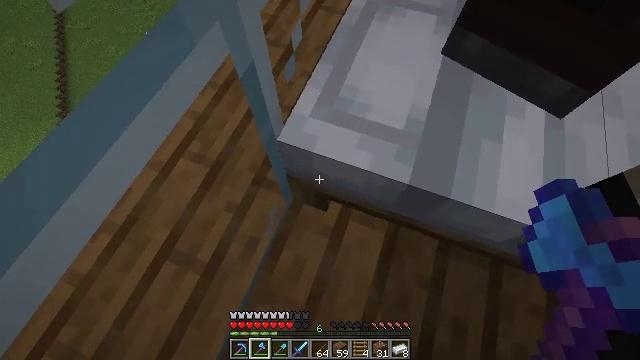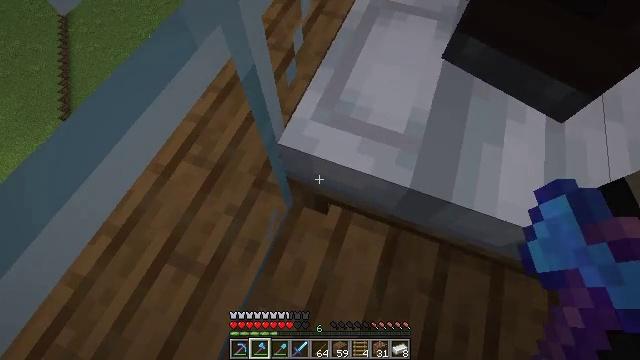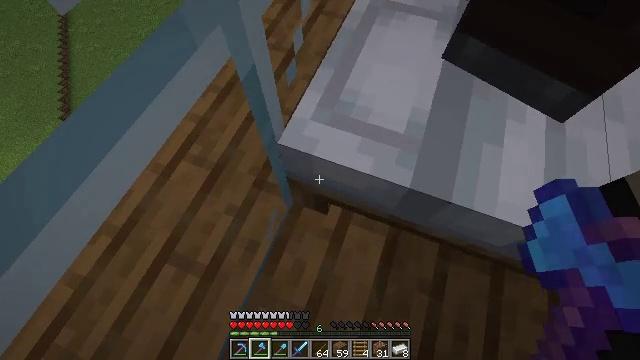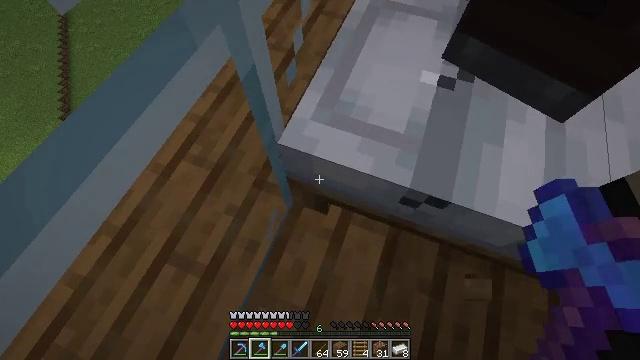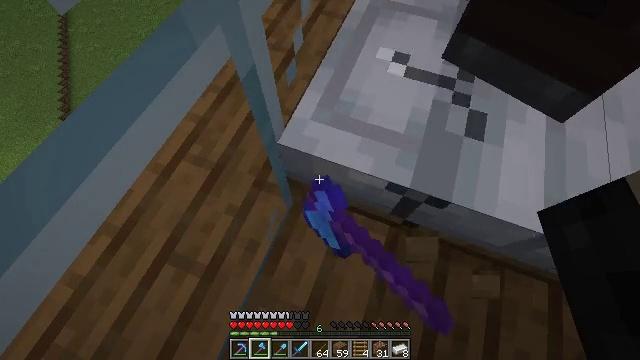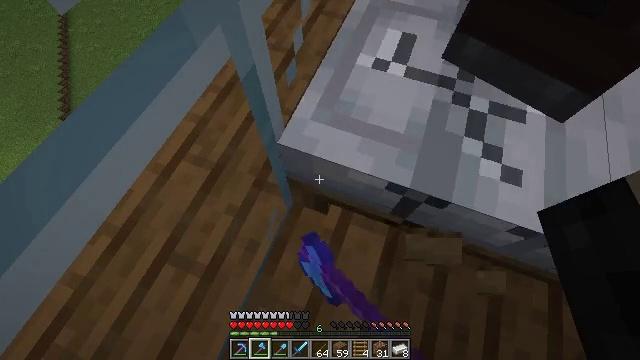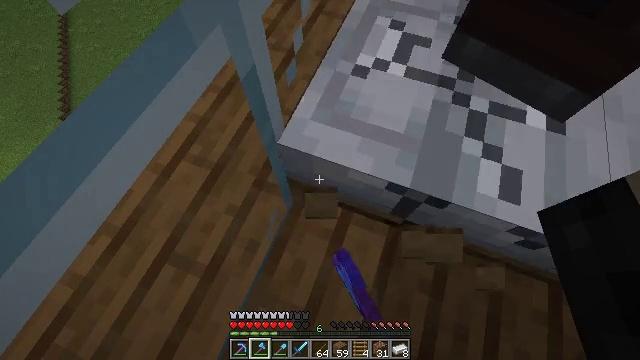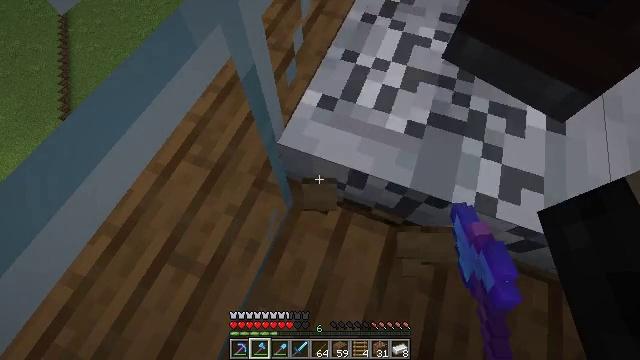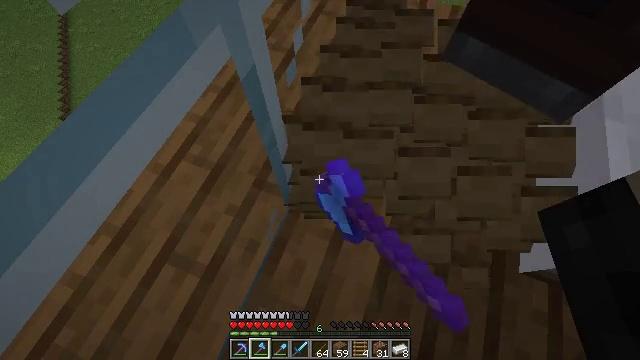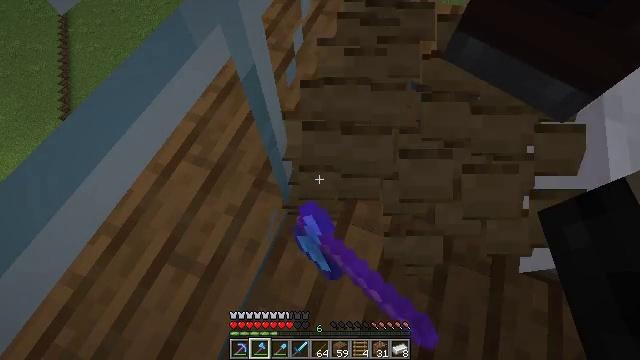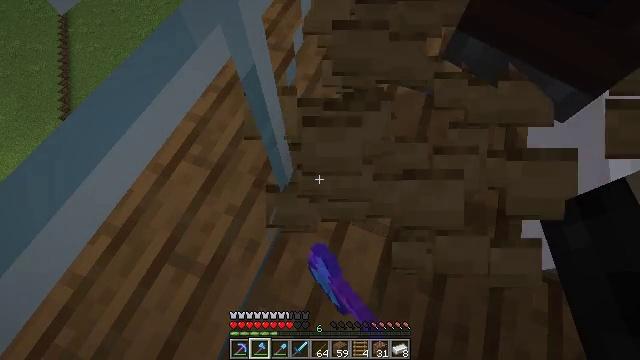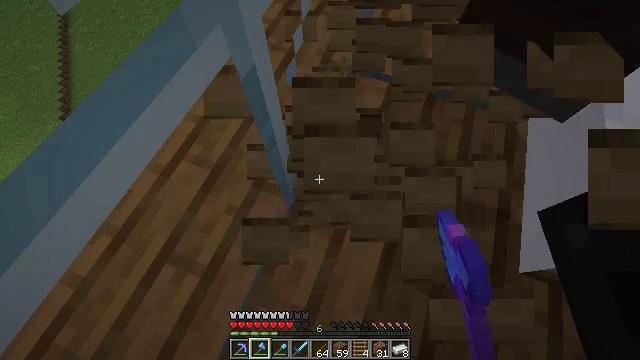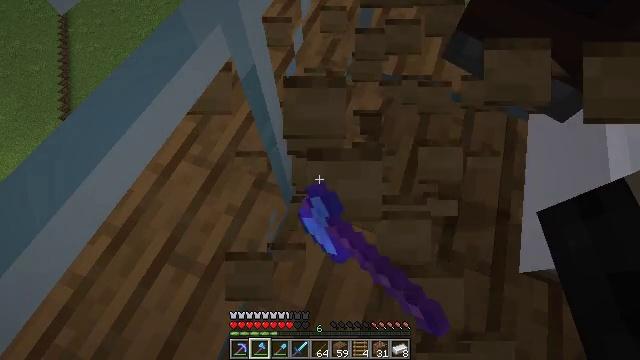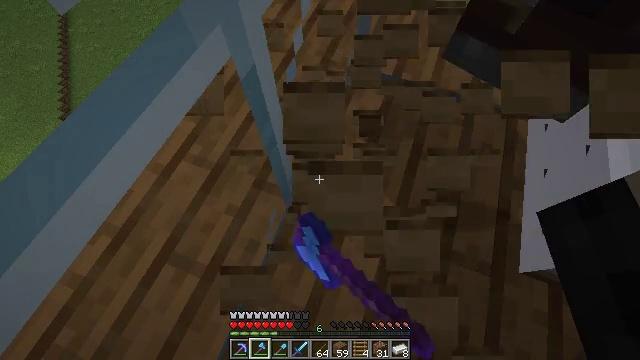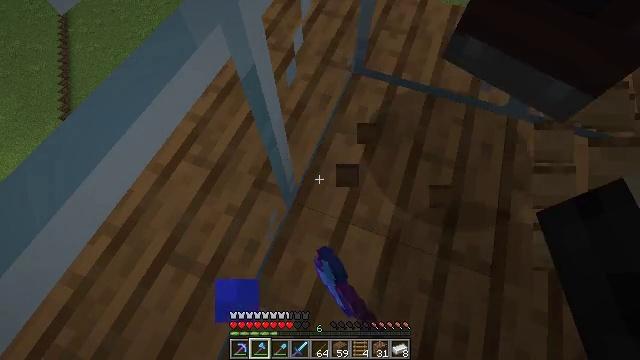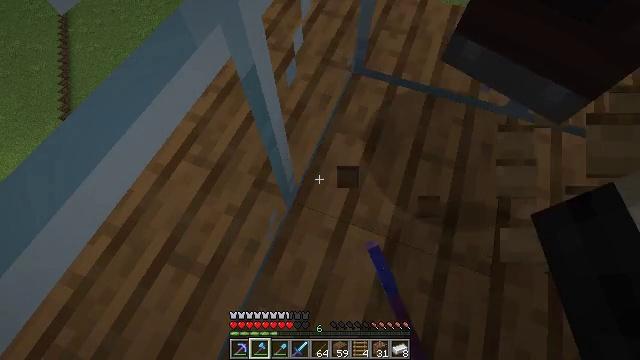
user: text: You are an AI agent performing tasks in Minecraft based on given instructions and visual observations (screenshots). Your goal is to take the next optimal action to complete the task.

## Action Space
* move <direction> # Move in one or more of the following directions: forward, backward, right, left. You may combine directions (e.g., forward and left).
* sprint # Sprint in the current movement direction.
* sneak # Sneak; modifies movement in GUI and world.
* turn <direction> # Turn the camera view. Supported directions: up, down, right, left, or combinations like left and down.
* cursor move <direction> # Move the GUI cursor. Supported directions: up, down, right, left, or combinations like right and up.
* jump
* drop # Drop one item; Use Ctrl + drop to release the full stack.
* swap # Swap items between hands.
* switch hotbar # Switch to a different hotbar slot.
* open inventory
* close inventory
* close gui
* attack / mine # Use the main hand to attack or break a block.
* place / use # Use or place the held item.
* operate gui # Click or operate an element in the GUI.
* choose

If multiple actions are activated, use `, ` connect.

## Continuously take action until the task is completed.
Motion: motion action
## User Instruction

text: Pick up the white bed by breaking it.
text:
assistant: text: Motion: sneak
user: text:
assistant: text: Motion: sneak
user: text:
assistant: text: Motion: sneak, attack / mine
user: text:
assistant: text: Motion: sneak, attack / mine
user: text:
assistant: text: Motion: sneak, attack / mine
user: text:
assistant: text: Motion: sneak, attack / mine
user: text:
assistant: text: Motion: sneak, attack / mine
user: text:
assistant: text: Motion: sneak, attack / mine
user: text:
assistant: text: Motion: sneak, attack / mine
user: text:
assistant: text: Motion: sneak, attack / mine
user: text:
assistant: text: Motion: sneak, attack / mine
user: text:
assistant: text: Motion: sneak
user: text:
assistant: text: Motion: sneak
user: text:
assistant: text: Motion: sneak
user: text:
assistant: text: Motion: sneak
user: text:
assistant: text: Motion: sneak
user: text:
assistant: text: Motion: sneak
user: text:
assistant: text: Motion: move forward, sneak, turn right
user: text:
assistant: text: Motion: move forward, sneak, turn right
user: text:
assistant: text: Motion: move forward, turn right
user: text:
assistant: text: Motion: move forward, turn right
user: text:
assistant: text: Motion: turn right
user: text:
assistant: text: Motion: turn right and up
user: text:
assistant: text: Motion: turn right and up
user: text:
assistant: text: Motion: turn right and up
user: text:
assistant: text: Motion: turn right and up
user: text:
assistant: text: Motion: turn right and up
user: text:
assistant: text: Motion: turn right
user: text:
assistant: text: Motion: no_op
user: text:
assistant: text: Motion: no_op